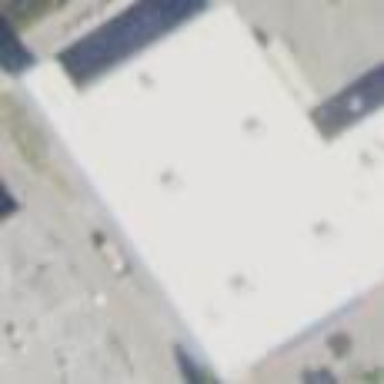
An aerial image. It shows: Building.